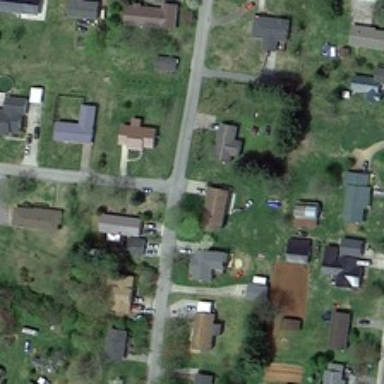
Many green trees and some buildings are in a medium residential area .